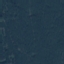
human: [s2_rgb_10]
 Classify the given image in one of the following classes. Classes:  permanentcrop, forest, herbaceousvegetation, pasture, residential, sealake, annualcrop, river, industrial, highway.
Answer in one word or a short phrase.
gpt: Forest